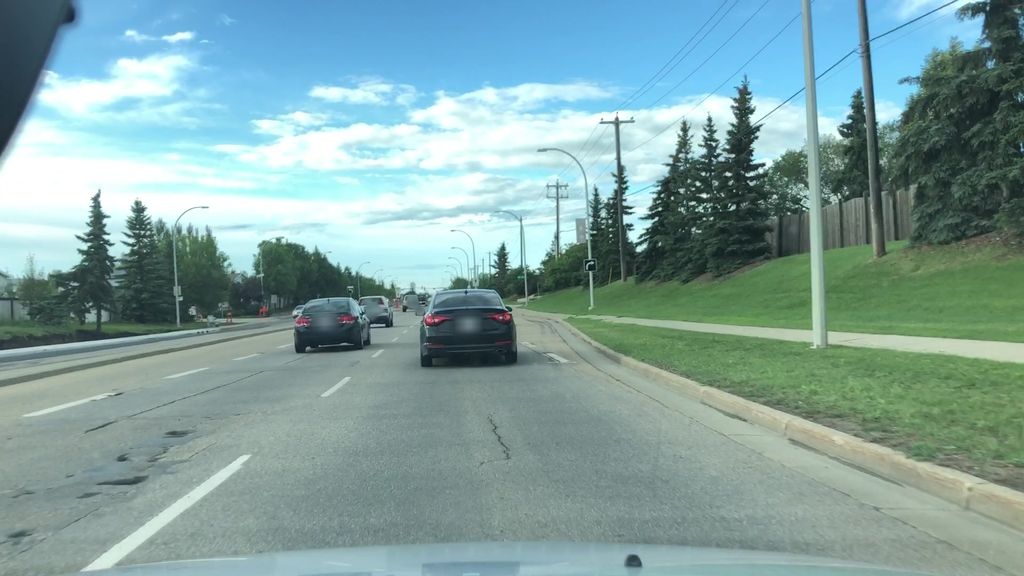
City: edmonton